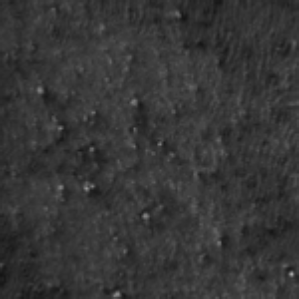
Label: frost